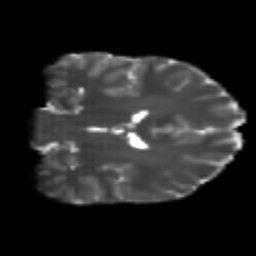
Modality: T2w
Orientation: coronal
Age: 20
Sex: female
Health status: healthy
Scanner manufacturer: philips
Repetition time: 7.383 s
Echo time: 0.08599 s